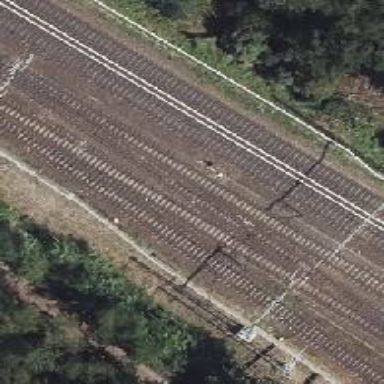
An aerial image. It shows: Railway signal.